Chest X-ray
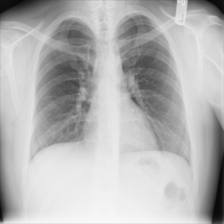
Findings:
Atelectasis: negative
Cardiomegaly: negative
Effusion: negative
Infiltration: negative
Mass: negative
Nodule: negative
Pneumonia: negative
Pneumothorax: negative
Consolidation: negative
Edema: negative
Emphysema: negative
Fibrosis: negative
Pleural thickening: negative
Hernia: negative